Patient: sex M, age 78
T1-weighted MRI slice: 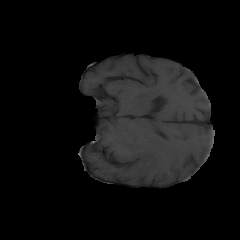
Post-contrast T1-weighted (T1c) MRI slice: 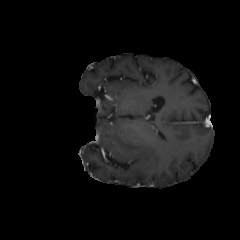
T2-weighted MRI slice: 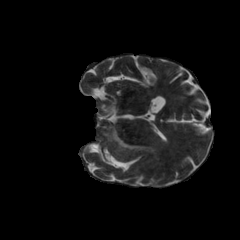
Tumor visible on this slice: yes
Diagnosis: Glioblastoma, IDH-wildtype
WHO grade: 4